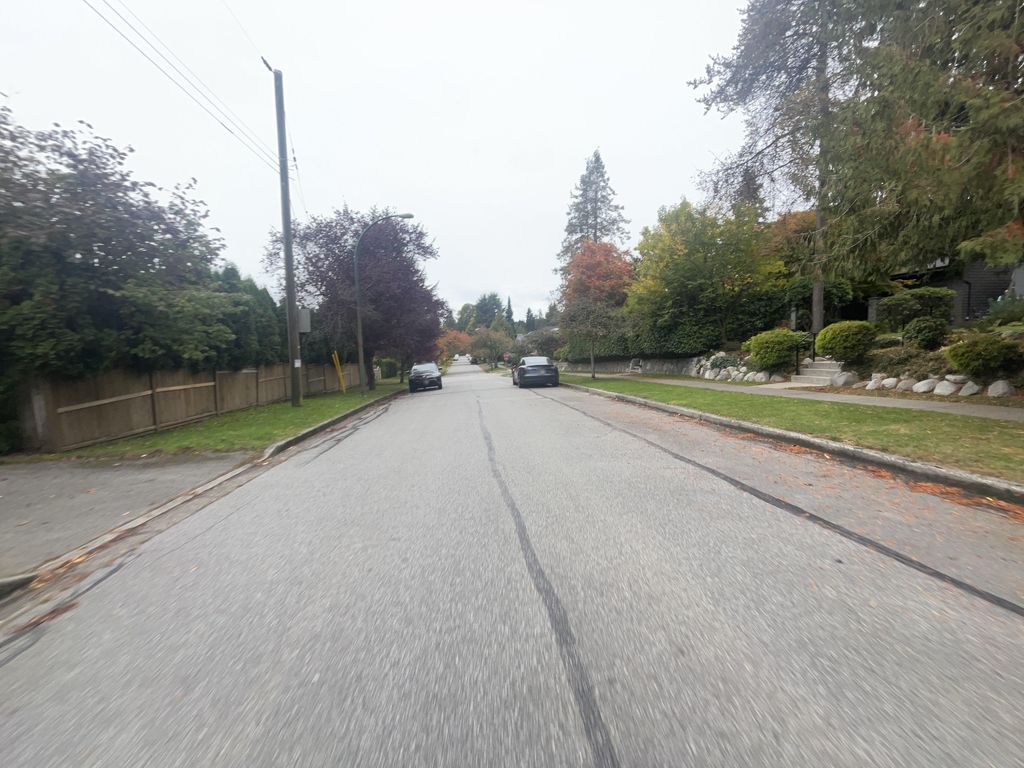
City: vancouver